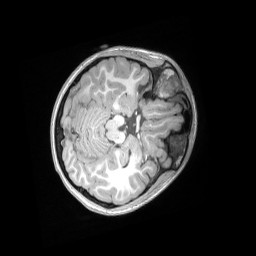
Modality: T1w
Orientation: axial
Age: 9
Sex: female
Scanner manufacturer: siemens
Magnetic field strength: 3 T
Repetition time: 2.53 s
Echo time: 0.00164 s